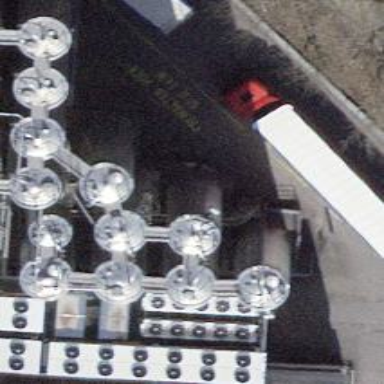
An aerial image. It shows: Storage tank that is man-made.